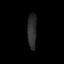
Tissue: lung
Cell type: Endothelial cells
Senescence score: 0.5403
Nuclear area (px): 322
Mean DAPI intensity: 43.373